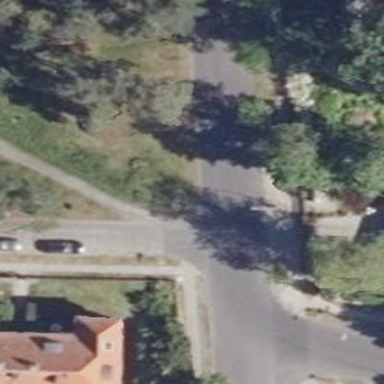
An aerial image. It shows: Tertiary road with asphalt surface and sidewalks on both sides.